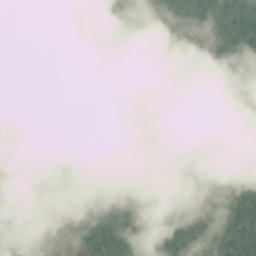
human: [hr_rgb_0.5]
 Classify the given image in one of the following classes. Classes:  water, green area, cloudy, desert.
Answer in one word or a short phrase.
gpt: cloudy